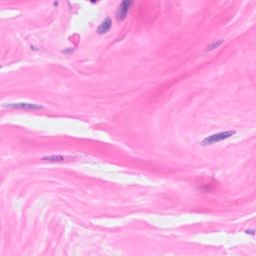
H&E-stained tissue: Breast